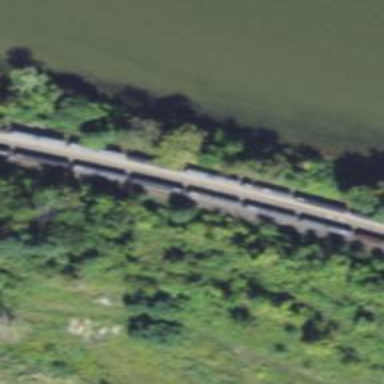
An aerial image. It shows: Railway siding for service.